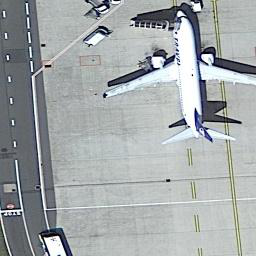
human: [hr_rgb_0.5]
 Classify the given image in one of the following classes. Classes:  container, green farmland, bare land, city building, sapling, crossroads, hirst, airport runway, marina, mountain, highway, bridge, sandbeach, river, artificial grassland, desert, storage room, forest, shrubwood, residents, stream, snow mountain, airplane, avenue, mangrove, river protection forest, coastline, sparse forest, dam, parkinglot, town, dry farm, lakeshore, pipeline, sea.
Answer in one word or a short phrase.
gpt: airplane